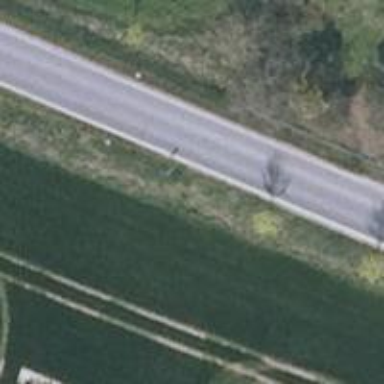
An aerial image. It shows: Secondary road with asphalt surface.